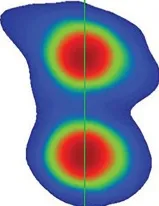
The peak-valley dose profile.
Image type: radiology (spect)